Interaction volume radius: 10 \u00c5
Interaction volume height: 20 \u00c5
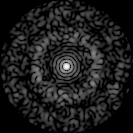
Disorder parameter: 0.8149